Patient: sex F, age 60
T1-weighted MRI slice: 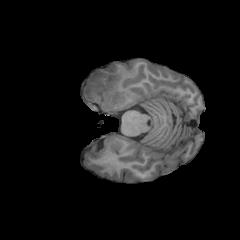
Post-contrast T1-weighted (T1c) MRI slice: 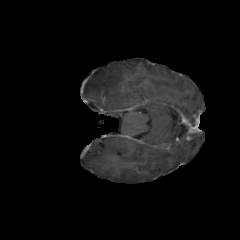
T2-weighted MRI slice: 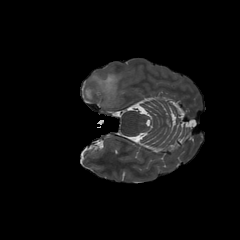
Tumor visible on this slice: yes
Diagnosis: Astrocytoma, IDH-mutant
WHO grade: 3